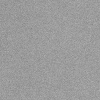
Atmospheric dust classification: dusty